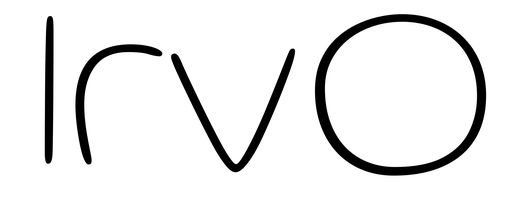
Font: Gluten_Thin